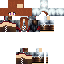
A female human skin with medium skin, wearing brown long hair dressed in a blue hoodie and brown pants, featuring a closed mouth.